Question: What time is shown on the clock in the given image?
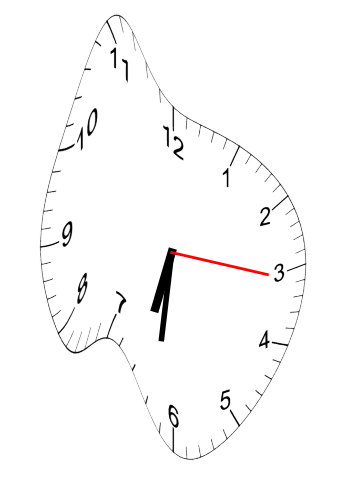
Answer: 06:31:16